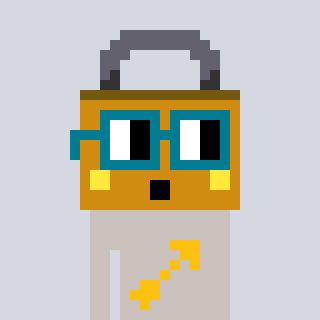
a pixel art character with square dark green glasses, a lock-shaped head and a foggrey-colored body on a cool background